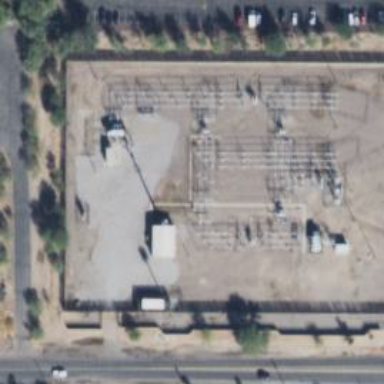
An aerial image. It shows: Switch for power supply.